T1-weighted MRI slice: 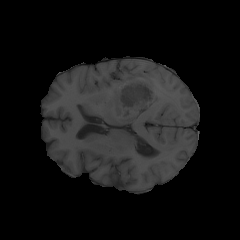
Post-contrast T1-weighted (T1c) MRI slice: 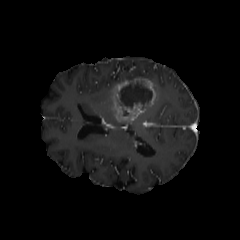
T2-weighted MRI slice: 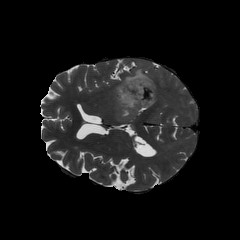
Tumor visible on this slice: yes